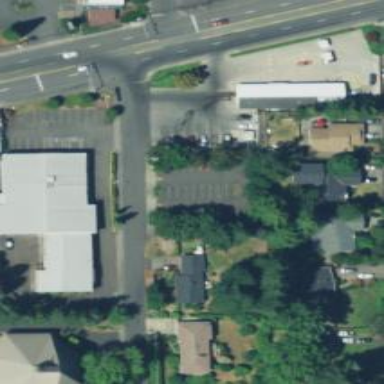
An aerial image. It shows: Parking space.